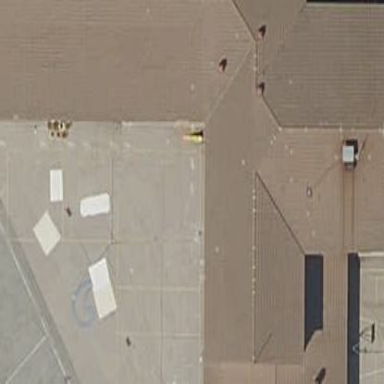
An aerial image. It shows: School building.